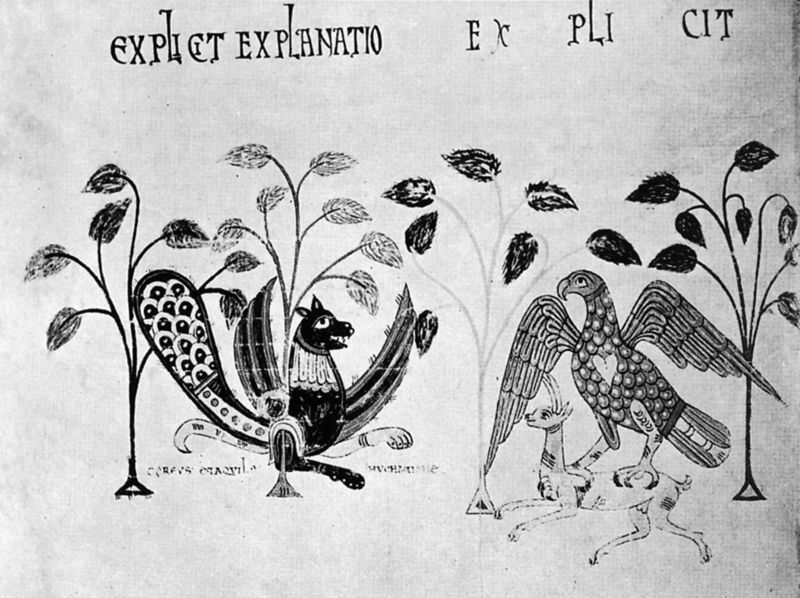
Titel: Beatus von Liébana Apokalypsenkommentar
Institution: Girona, Archiv der Kathedrale
Schlagwörter: adler, blätter, flügel, vogel, weiß, schwarz, zeichnung, tier, tiere, federn, tot, vögel, pflanze, pflanzen, reiten, schweif, schrift, schnabel, wild, stiele, tusche, druck, illustration, schwarzweiß, text, pfau, jagd, pfote, hirsch, reh, mittelalter, geier, greif, herz, löwe, hörner, hatz, filigran, filligran, handschrift, sphinx, latein, biebel, huftier, gazelle, raubvogel, explanation, explanatio, ex, explicet, explicit, phantasietiere